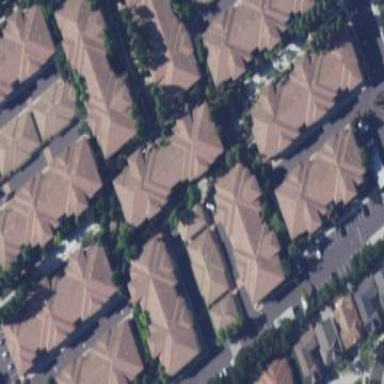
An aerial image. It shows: Hipped-roof building with apartments.